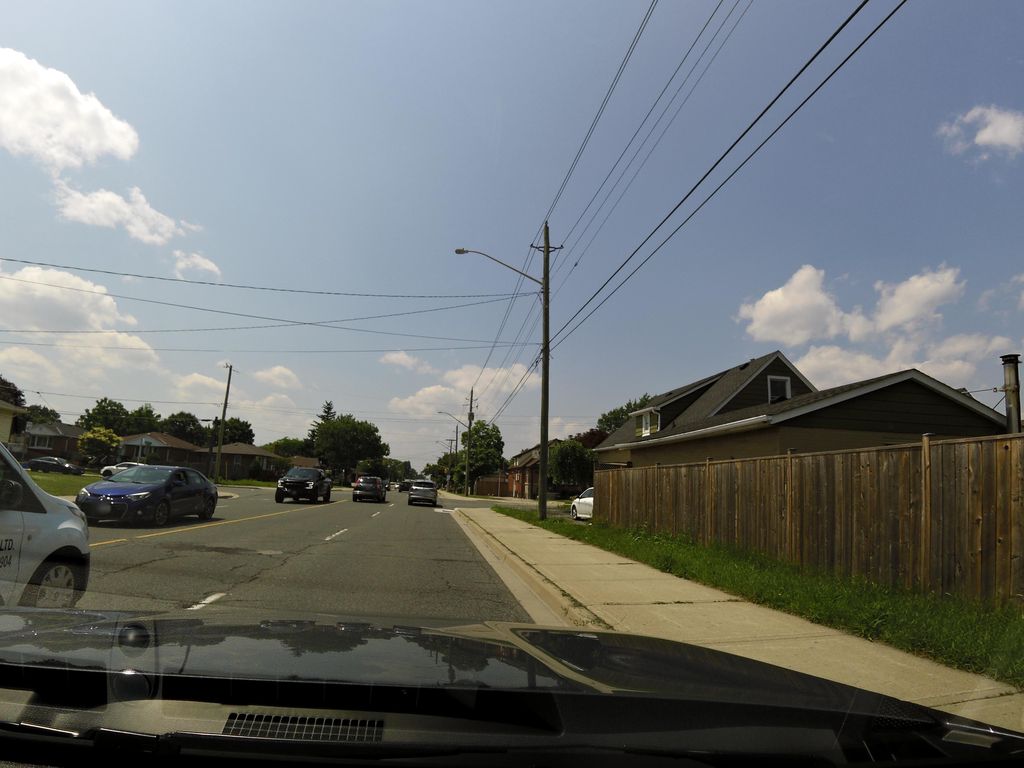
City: hamilton